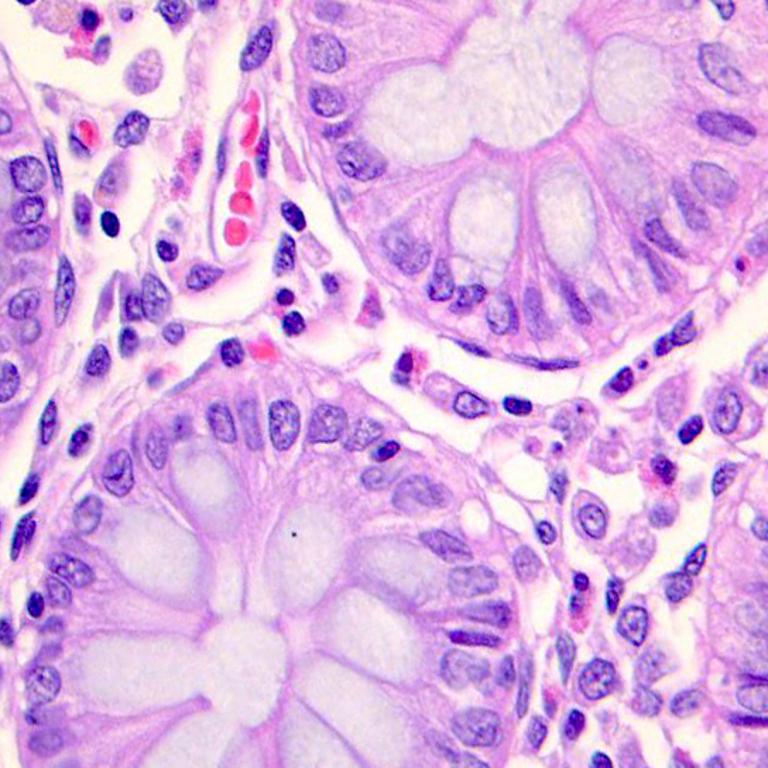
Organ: colon
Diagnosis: benign